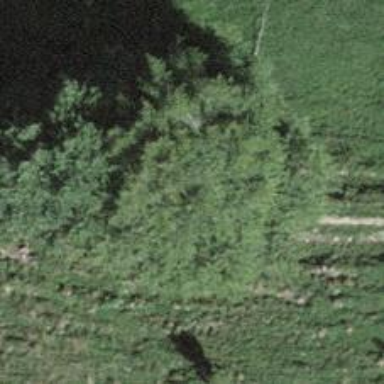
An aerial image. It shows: Single tag "natural: tree."